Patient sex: M
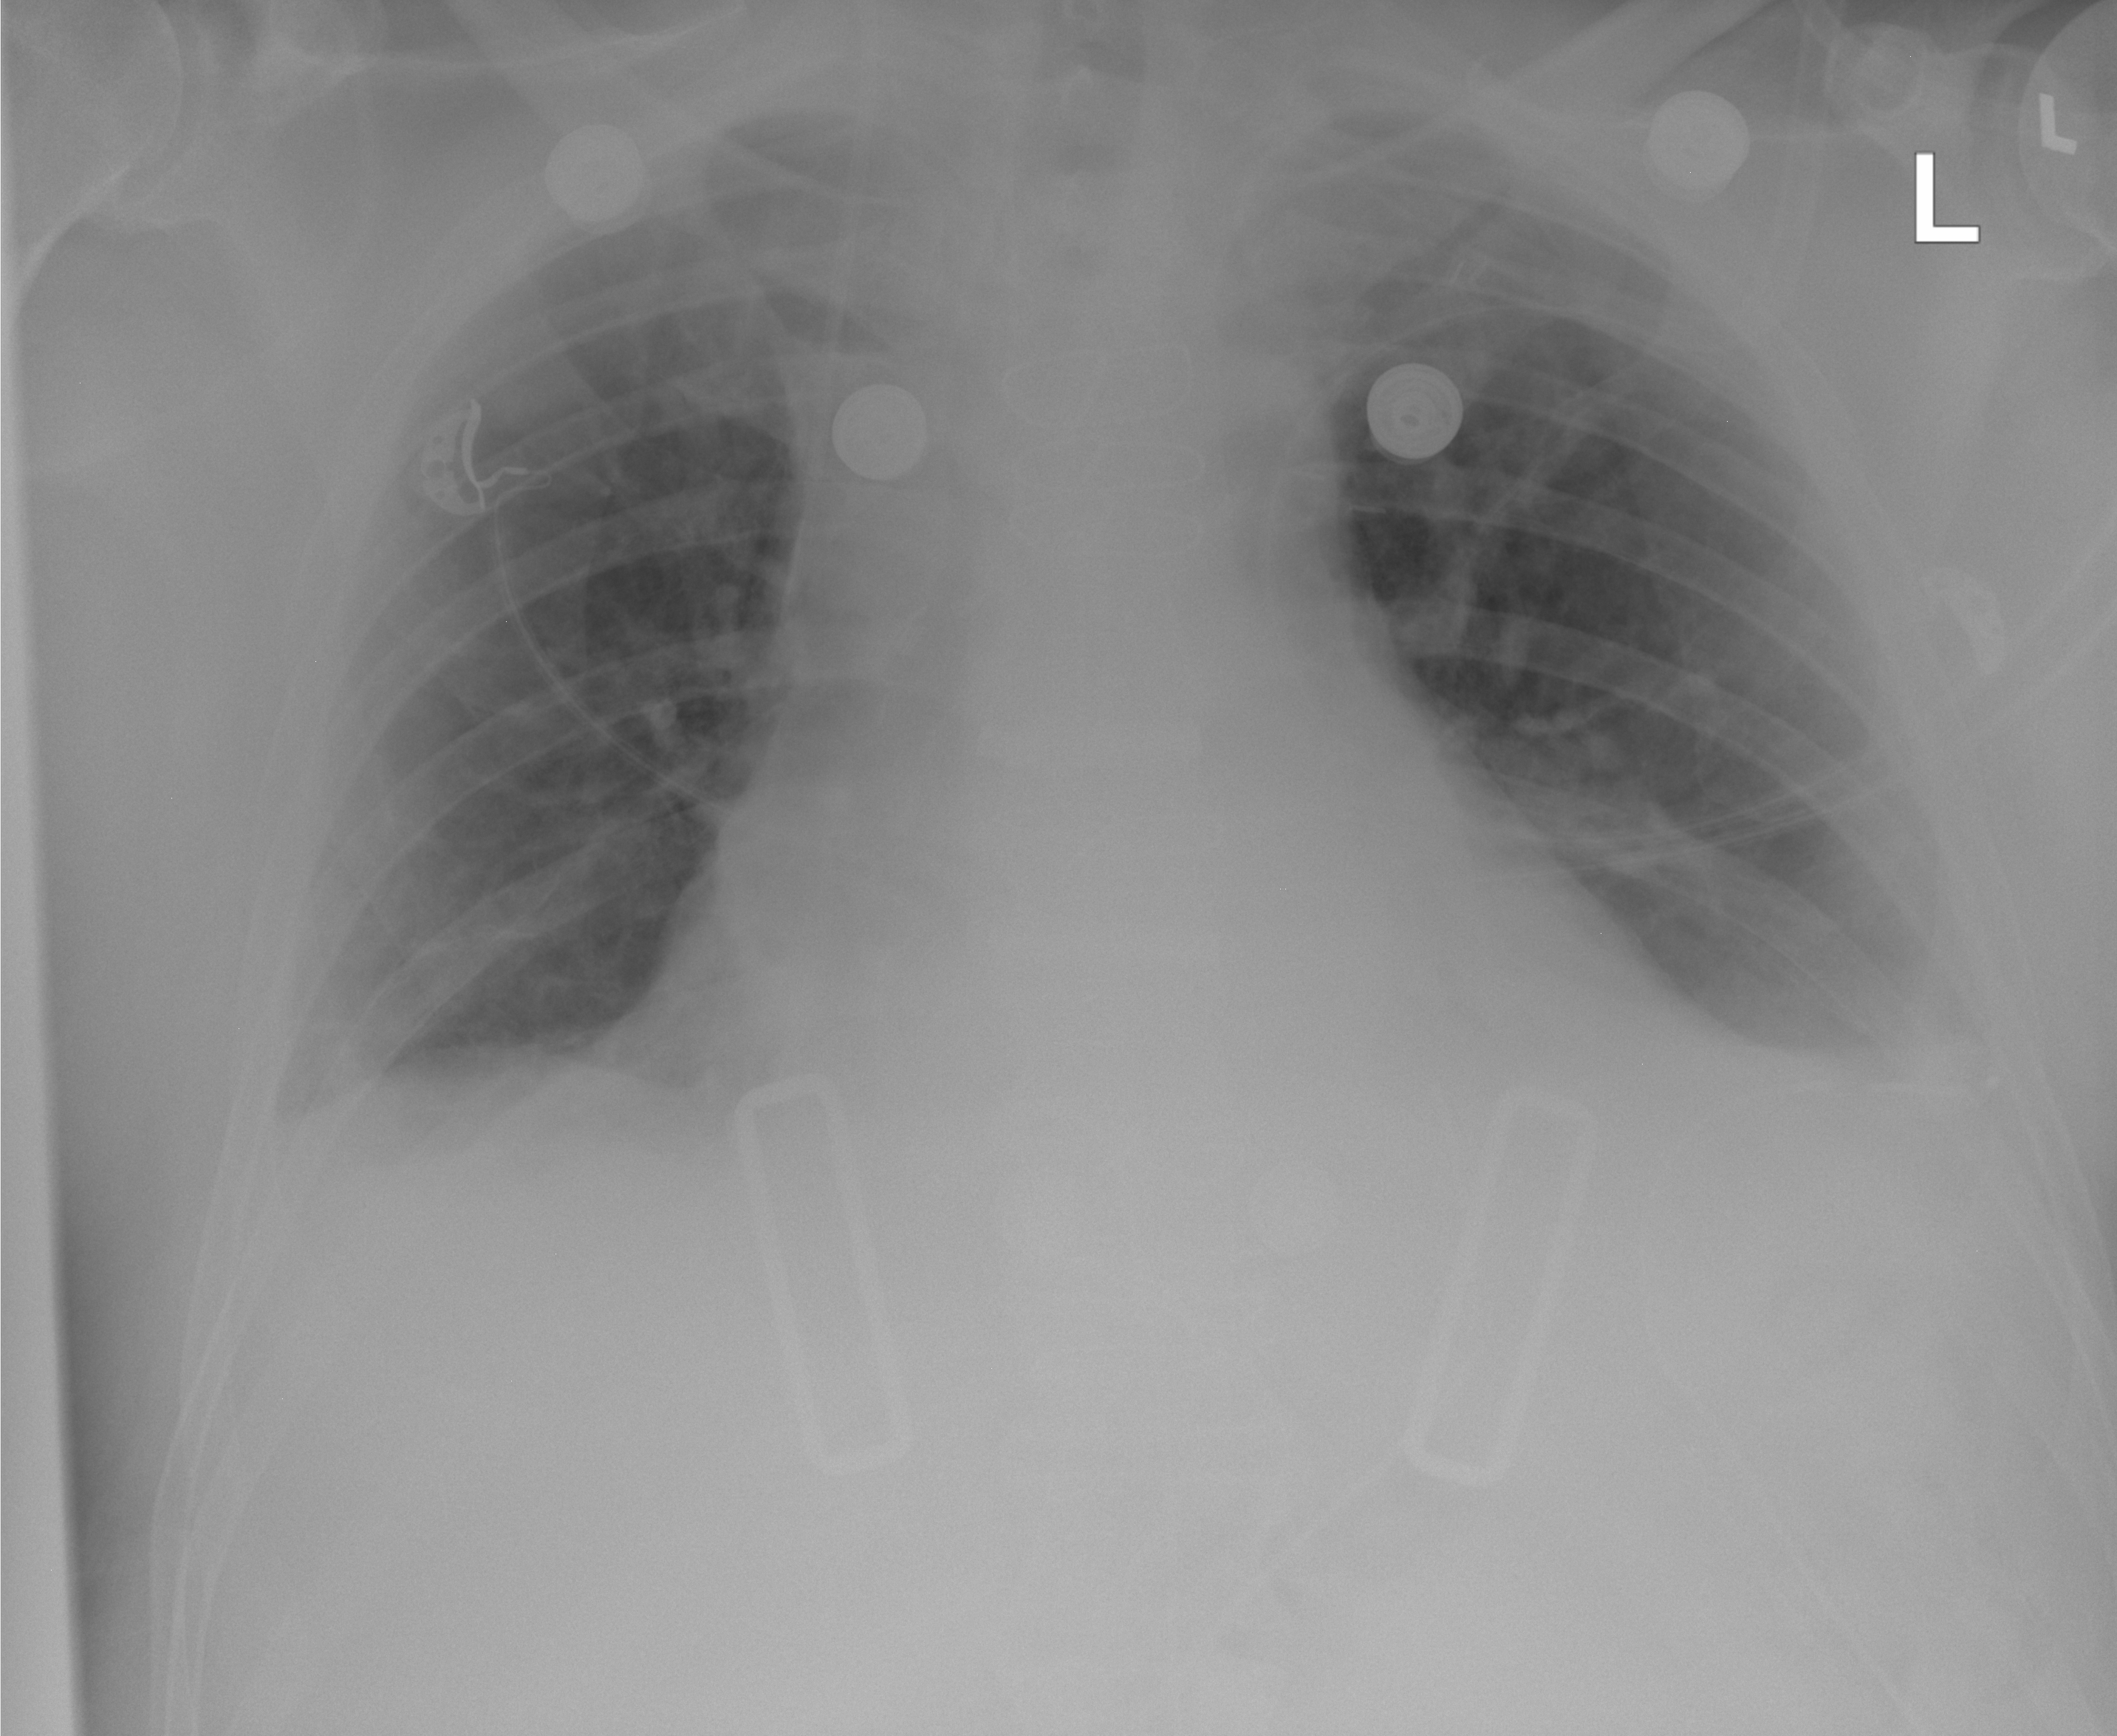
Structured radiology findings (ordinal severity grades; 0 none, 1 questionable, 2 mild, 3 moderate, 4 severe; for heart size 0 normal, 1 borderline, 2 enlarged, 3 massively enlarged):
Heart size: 2
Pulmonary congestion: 0
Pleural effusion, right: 2
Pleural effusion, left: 2
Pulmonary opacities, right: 0
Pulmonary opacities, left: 0
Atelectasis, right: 2
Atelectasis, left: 2